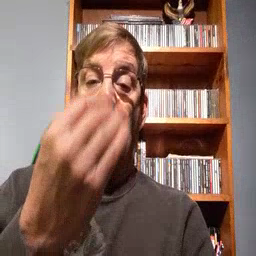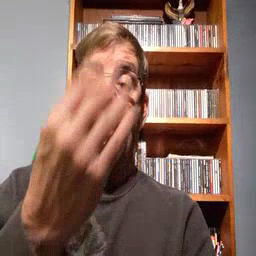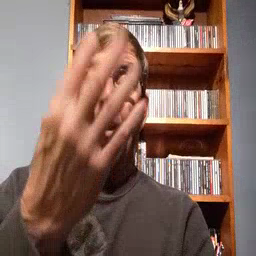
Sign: lamp